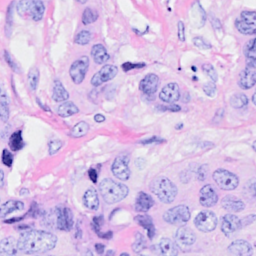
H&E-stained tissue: Breast